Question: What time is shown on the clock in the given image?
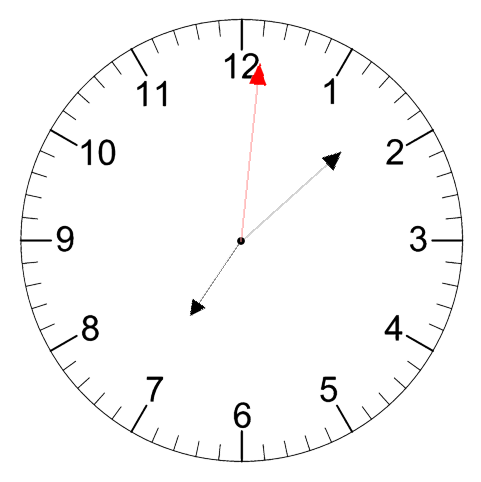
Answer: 07:08:01